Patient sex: M
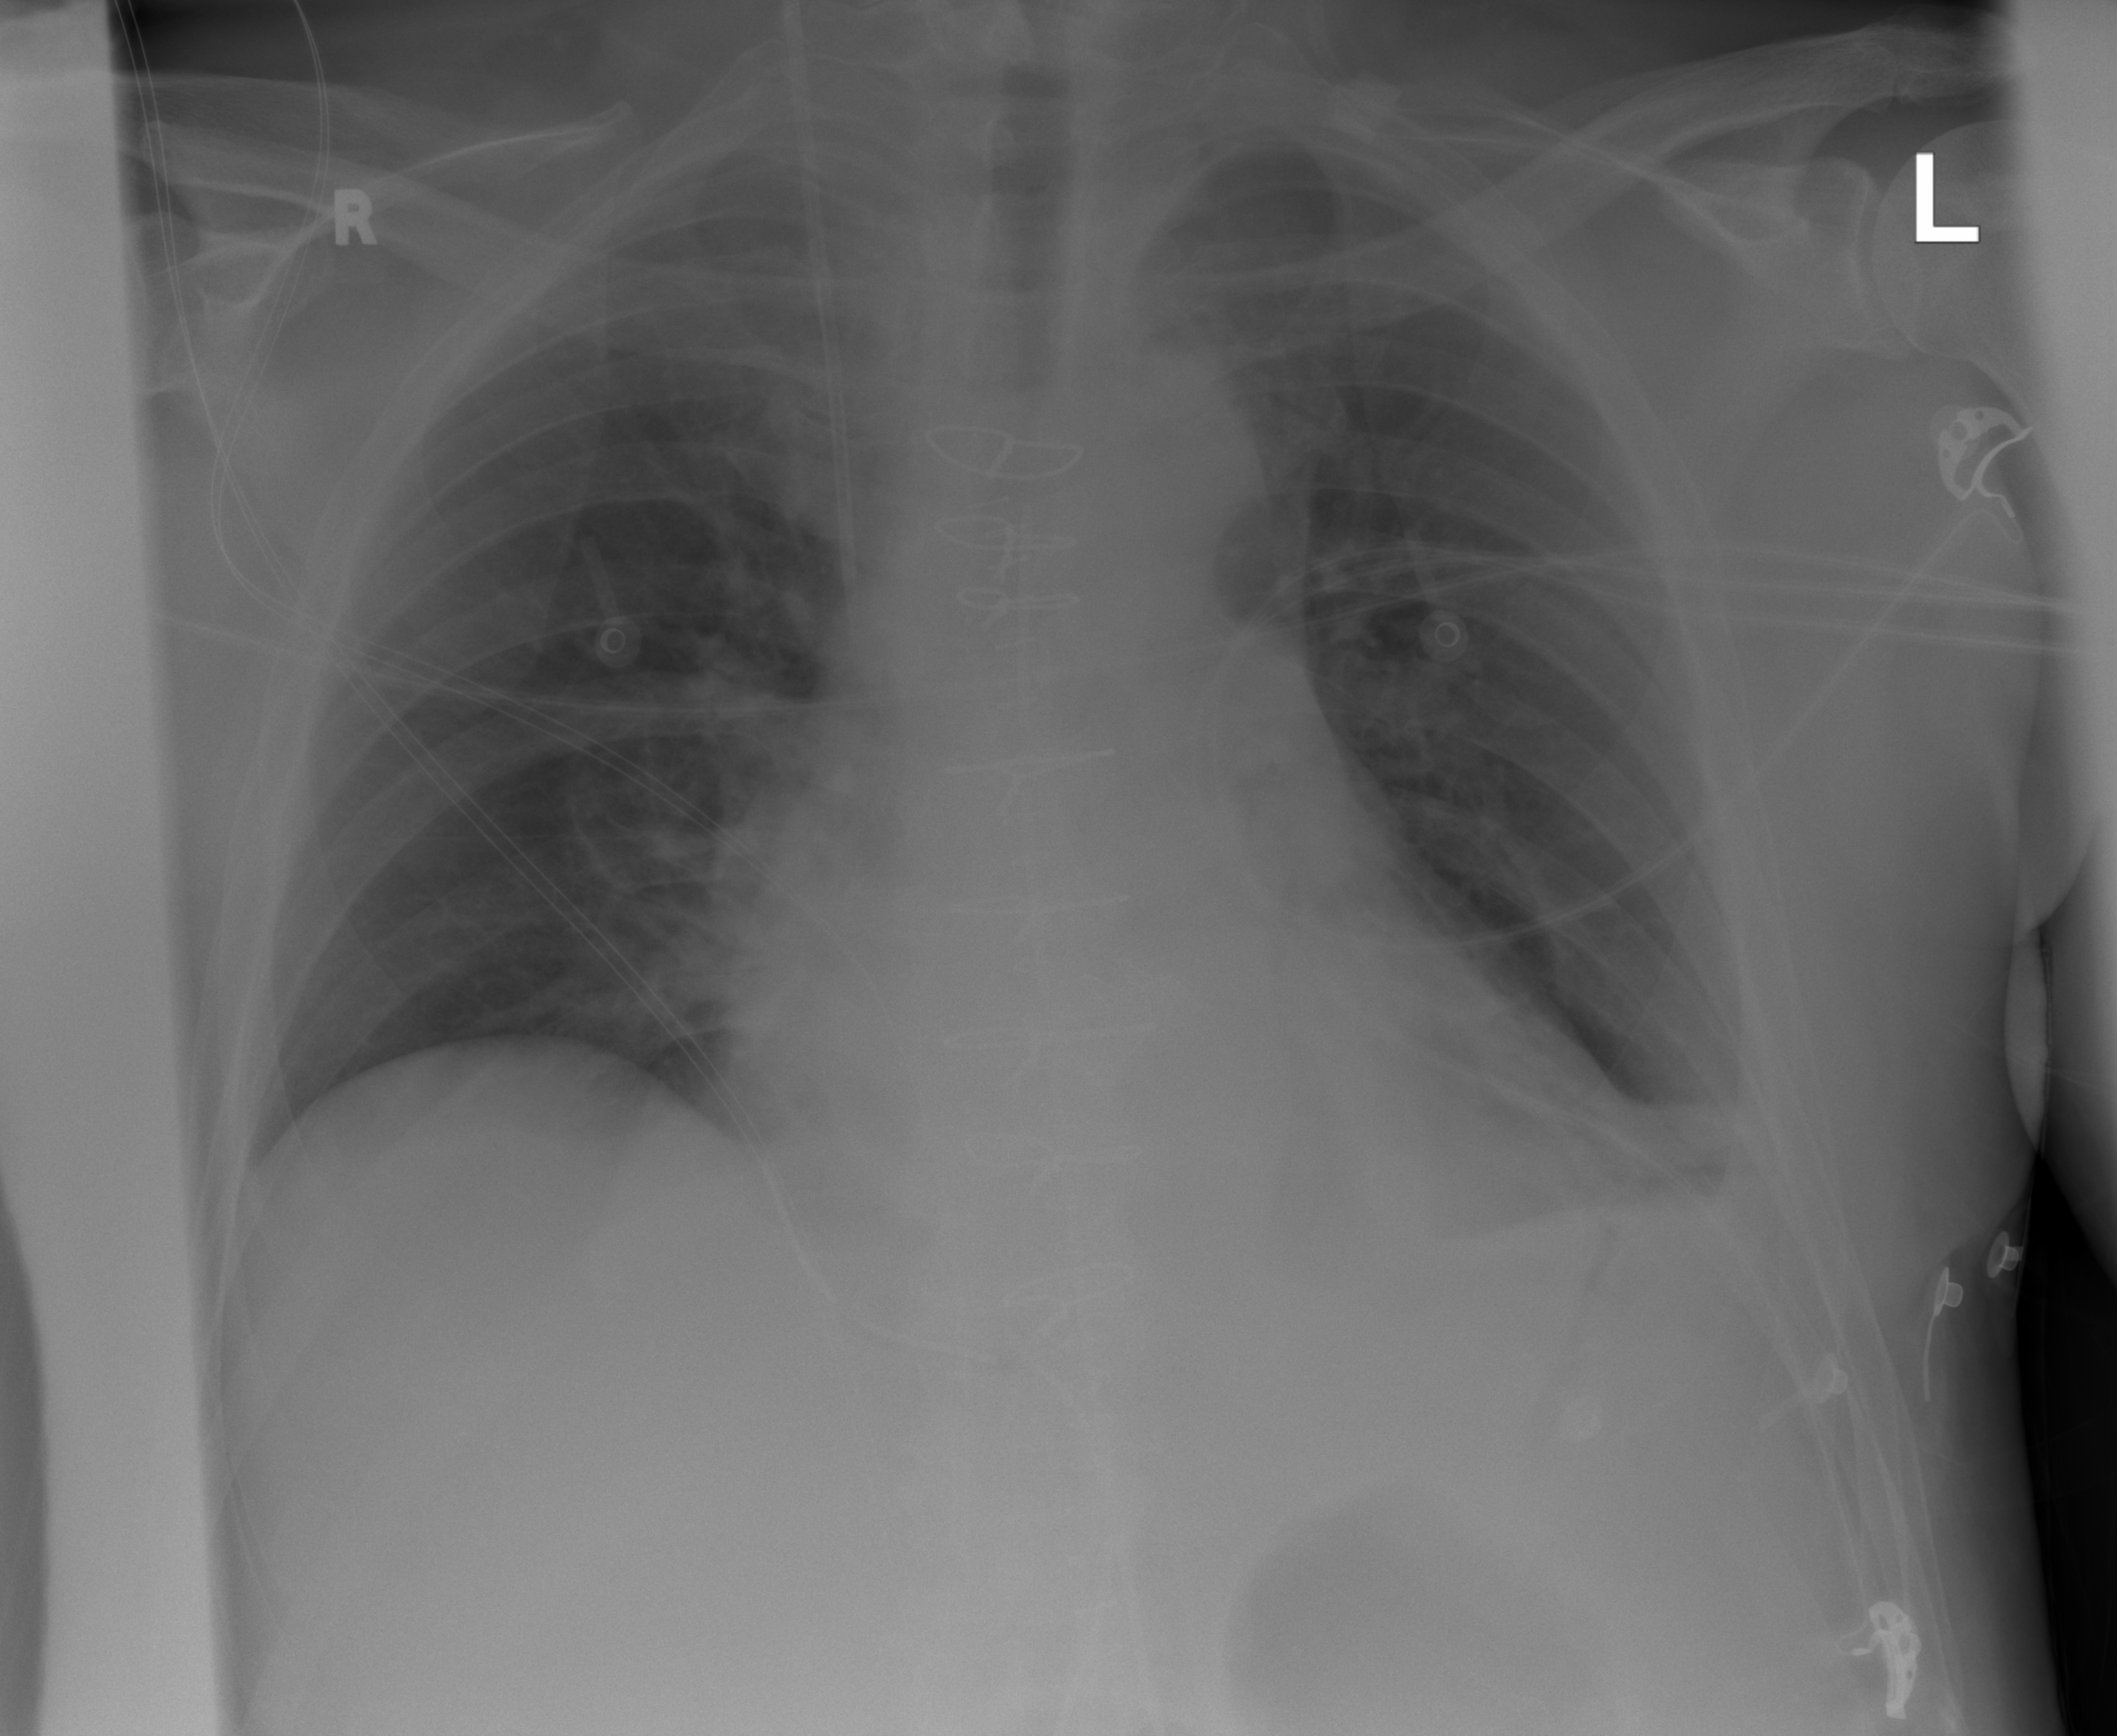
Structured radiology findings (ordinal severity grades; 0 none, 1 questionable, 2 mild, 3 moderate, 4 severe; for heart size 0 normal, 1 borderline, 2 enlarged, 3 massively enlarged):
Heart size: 3
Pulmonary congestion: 2
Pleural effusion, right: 0
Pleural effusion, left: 0
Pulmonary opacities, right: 0
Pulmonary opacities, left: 0
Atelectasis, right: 0
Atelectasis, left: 2